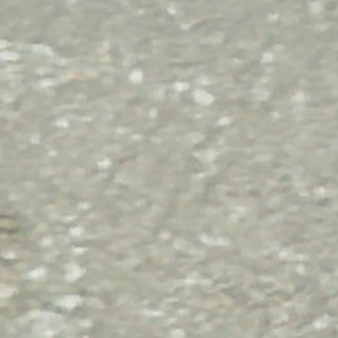
Label: other